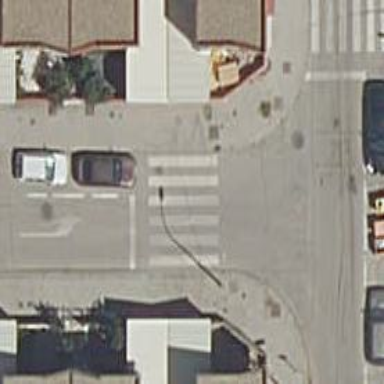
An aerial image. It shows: Uncontrolled road crossing.